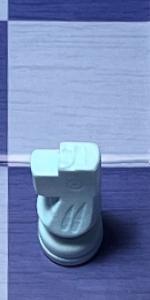
Label: Knight_White